Question: How to Align Button text when we reposition the Button from onLayout? I Have a graph which has many horizontal axis each axis has three buttons arranged in the following order
Now i have to reposition so that all the buttons on the graph align properly and get placed where ever i need. Every thing works fine except for the blue button's text alignment. If i say gravity as center it assumes the height as combined height of blue and red buttons and puts text half behind the red button. If is say nothing its on the black area where we just have blue little arrow on the left end of the button but i want the text to be on the blue area with gravity bottom and cent_horizontal. Interesting thing is my gravity bottom and center horizontal works fine for Tablets.
Here is my OnLayout code:
'''
protected void onLayout(boolean changed, int l, int t, int r, int b) {
super.onLayout(changed, l, t, r, b);
//this.strikeButton.layout(left,top,right,bottom);
int height = this.getMeasuredHeight();
int width = this.getMeasuredWidth();
int buttonWidth = this.upArrowButton.getMeasuredWidth();
int buttonHeight = (2*height)/5;
int right = width - buttonWidth;
int left = 0;
int top = height / 2;
top -= buttonHeight / 2;
int bottom = top + buttonHeight;
this.strikePriceButton.layout(left, top, right, bottom);
this.upArrowButton.layout(left, 0, right, height / 2);
this.downArrowButton.layout(left, height / 2, right, height);
this.upArrowButton.setGravity(Gravity.BOTTOM|Gravity.CENTER_HORIZONTAL);
this.downArrowButton.setGravity(Gravity.TOP|Gravity.CENTER_HORIZONTAL);
this.strikePriceButton.setGravity(Gravity.CENTER);
}
'''
Here is my OnMeasure Function:
'''
@Override
protected void onMeasure(int widthMeasureSpec, int heightMeasureSpec) {
super.onMeasure(widthMeasureSpec, heightMeasureSpec);
this.setMeasuredDimension(MeasureSpec.getSize(widthMeasureSpec), App.isTablet(context) ? 96 : 128);
}
'''
I tried using same height for tablet and Phone it does not look good on one of them so i had to use different heights.
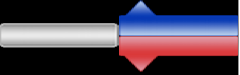
Answer: Just had to use dp rather than using the height and width values.